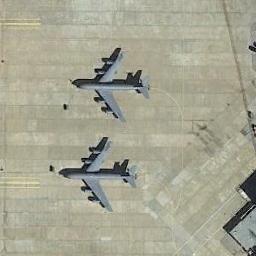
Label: airplane